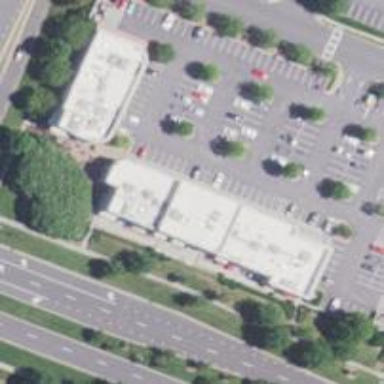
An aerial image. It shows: Retail building.